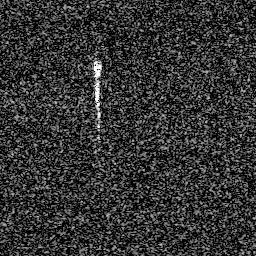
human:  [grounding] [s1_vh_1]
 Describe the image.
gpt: In the satellite image, there is  <ref>1 medium ship </ref> <box>[[33, 21, 41, 41, 0]]</box> located at center.